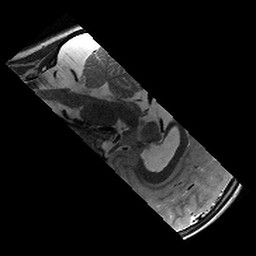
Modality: T2w
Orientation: sagittal
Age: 11
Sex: male
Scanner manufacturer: siemens
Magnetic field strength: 3 T
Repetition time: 9.23 s
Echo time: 0.067 s